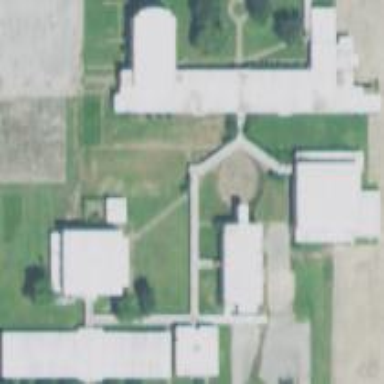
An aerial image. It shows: School building.